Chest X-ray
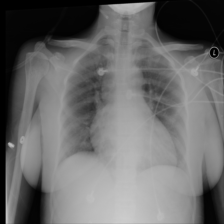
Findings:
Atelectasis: negative
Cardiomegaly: positive
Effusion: negative
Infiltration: negative
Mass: negative
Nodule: negative
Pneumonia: negative
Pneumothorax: negative
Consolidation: negative
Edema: negative
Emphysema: negative
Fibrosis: negative
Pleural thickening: negative
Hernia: negative